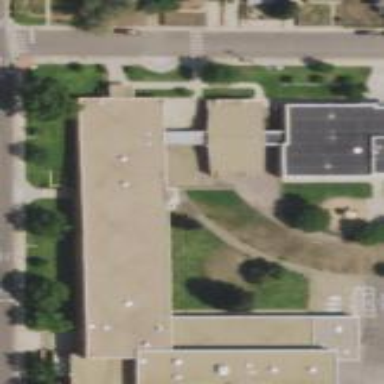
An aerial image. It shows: School building.